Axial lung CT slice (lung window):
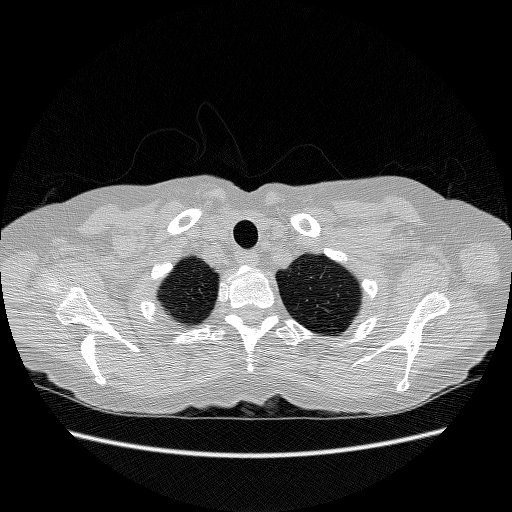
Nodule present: no